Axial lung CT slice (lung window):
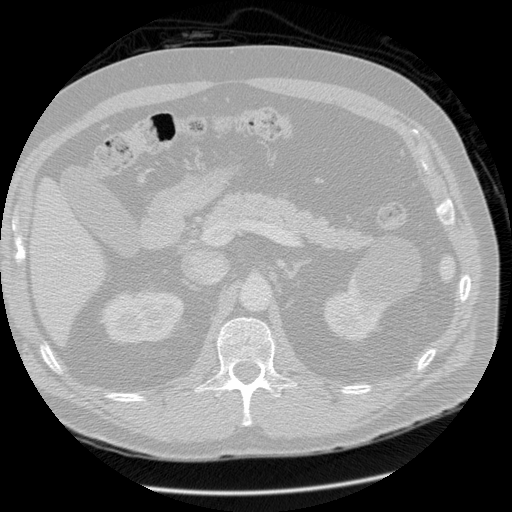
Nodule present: no